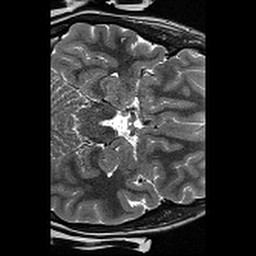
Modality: T2w
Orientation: axial